Question:
I want to create a new column to indicate the fuel type base on the previous fuel data, but I have no idea how to do that. Pleas help! Thanks
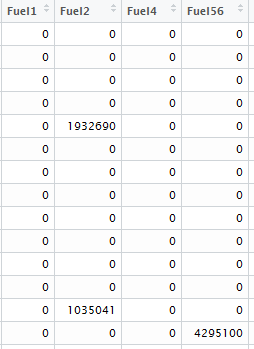
Answer: First, please take a look at the resources provided in the comments above on how to ask questions here. It is sometimes a pain to set up a good question, but it really goes a long way towards getting your question answered quickly and effectively.
That aside, here's a stab at what I think you are asking for.
First, let's create a simple, reproducible data set (i.e. anybody can run this code to create the same data set, which means we're all starting from the same point):
'''
df <- data.frame( fuel12 = c(100,0,0,100,0)
, fuel34 = c(0,100,0,100,0)
, fuel56 = c(0,0,100,0,0)
)
# fuel12 fuel34 fuel56
# 1 100 0 0
# 2 0 100 0
# 3 0 0 100
# 4 100 100 0
# 5 0 0 0
'''
Next, we'll use 'apply' to look for any non-zero values within the columns of 'df'. If there are no non-zero values, then the column will say 'None'. I'm not sure if multiple non-zero columns is a possibility, but just in case we'll have all non-zero columns listed and delimited with a comma (e.g. 'fuel12,fuel34').
'''
df$which_fuel <- apply(df, 1, function(x) { ifelse(sum(x)==0
, "None"
, paste(names(df)[x > 0], collapse=",")
)})
df
# fuel12 fuel34 fuel56 which_fuel
# 1 100 0 0 fuel12
# 2 0 100 0 fuel34
# 3 0 0 100 fuel56
# 4 100 100 0 fuel12,fuel34
# 5 0 0 0 None
'''
Is this what you were looking for?